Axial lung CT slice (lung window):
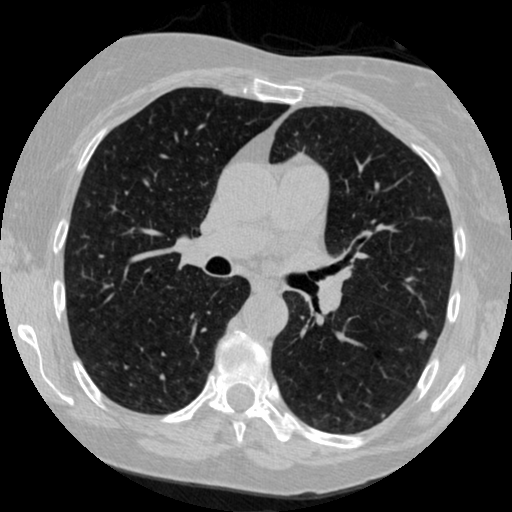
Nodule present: yes
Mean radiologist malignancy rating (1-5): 2.5